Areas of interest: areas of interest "Agricultural and Sideline Products Market"
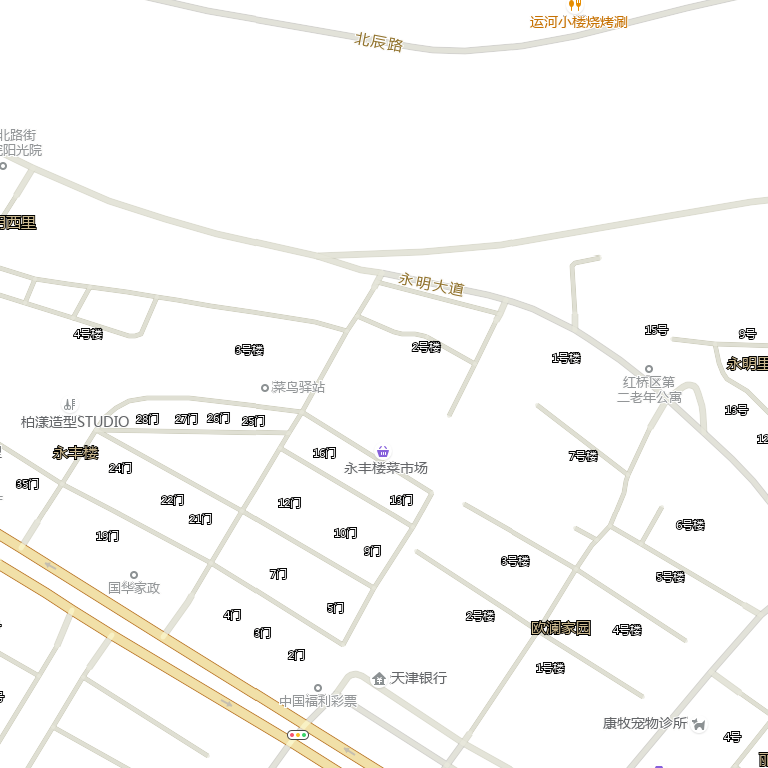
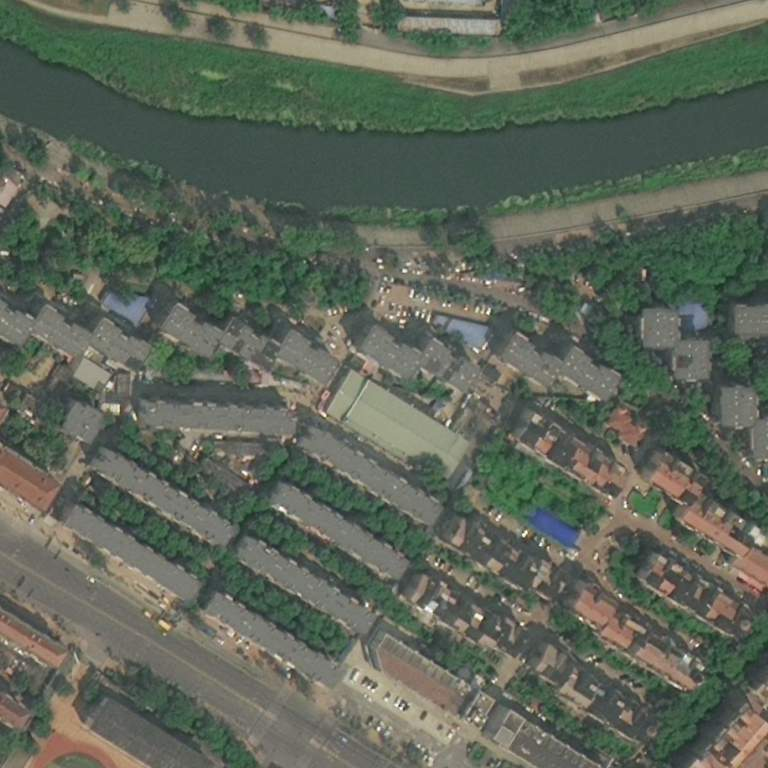